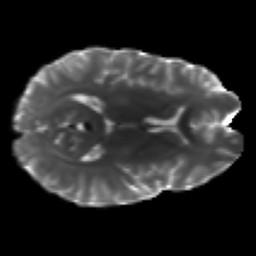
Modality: T2w
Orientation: axial
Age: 25
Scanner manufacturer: siemens
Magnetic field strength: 3 T
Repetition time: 4.52 s
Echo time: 0.084 s